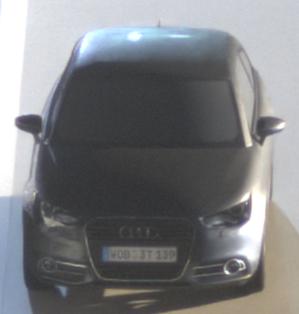
Make: Audi
Model: A1 Sportback 1.2 TFSI
Detailed model: A1 (8X) Sportback
Model produced from: 2012/03
Model produced until: 2014/11
Doors: 5
Color: gray
Road condition: dry road
Daytime: night
Contrast: high contrast